Field crop: maize
Growth stage: 2
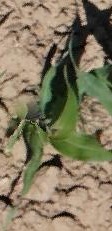
Species: maize